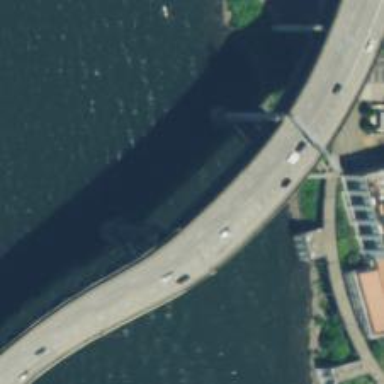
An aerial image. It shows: Truss bridge on motorway.